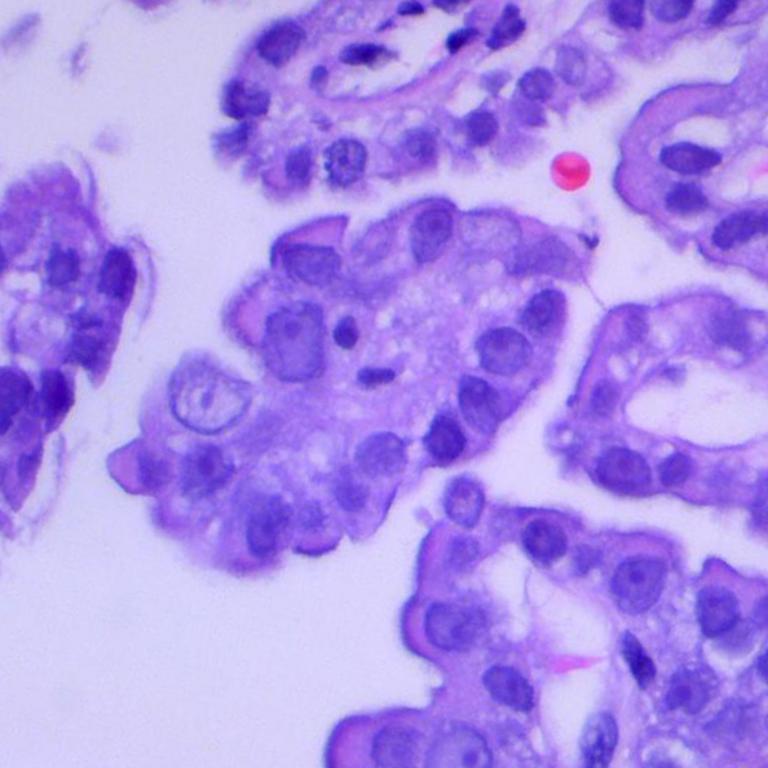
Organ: lung
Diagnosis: adenocarcinomas